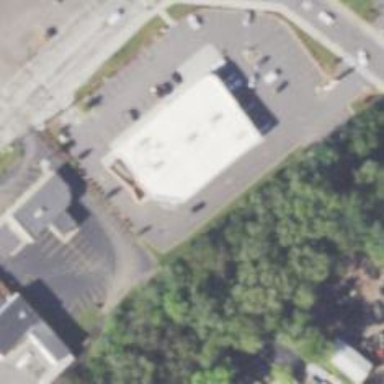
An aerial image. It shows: Retail building.